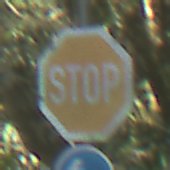
Verkehrszeichen: Stop
Zusatzzeichen unten: VorgeschriebeneFahrtrichtungLinks
Umgebung: Outdoor, Nature
Tageszeit: Midday
Wetter: Clear
Licht: Natural
Jahreszeit: NotSpecified
Kontrast: LowContrast